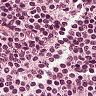
Metastatic tissue present: no